Field crop: tomato
Growth stage: 2
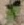
Species: solanum